Question: The picture describes a maze problem, where green is the starting position and red is the end point. Find the length of the shortest path.
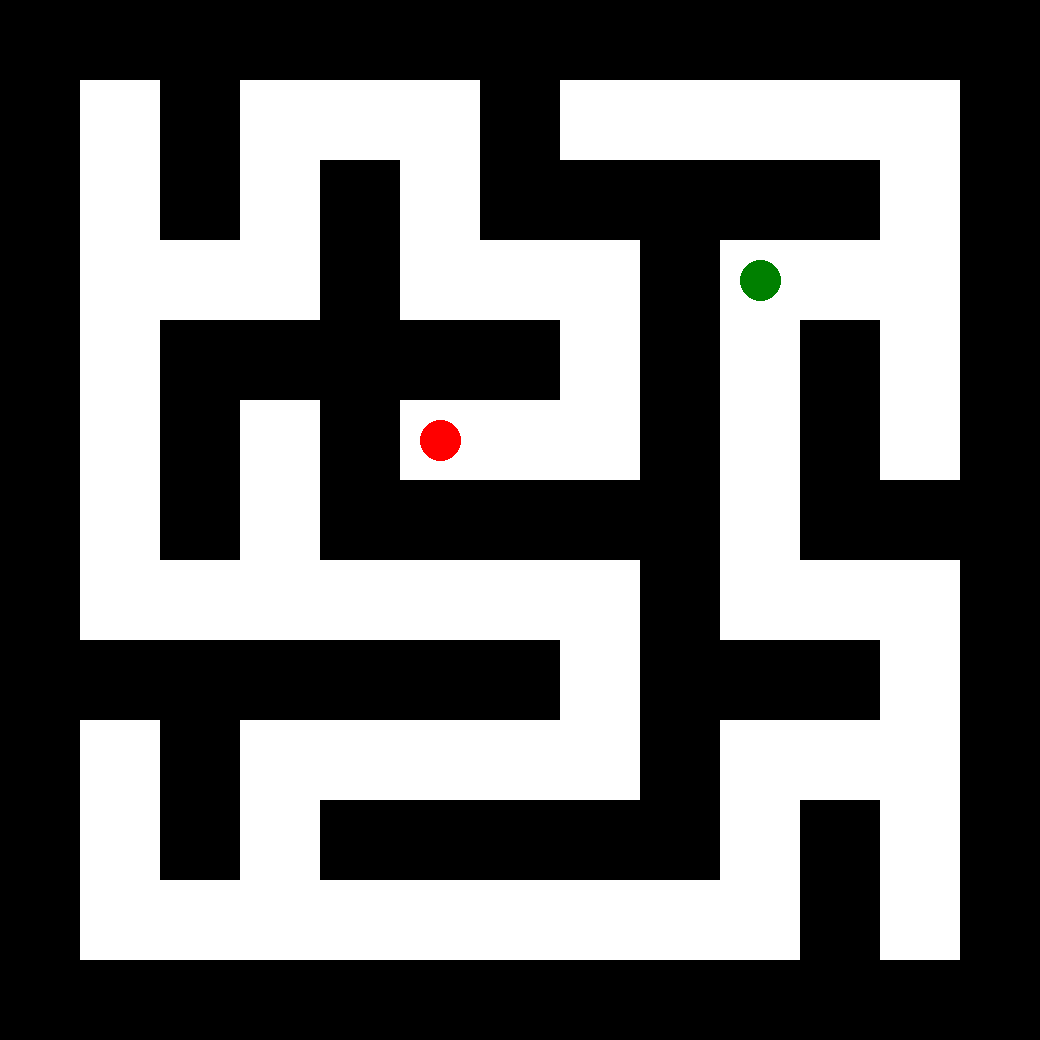
Answer: 50